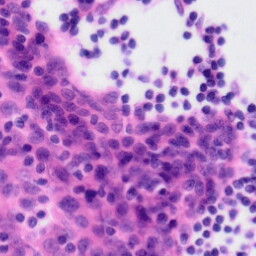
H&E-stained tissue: Tonsil